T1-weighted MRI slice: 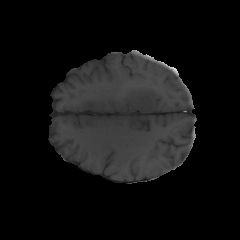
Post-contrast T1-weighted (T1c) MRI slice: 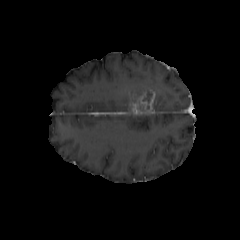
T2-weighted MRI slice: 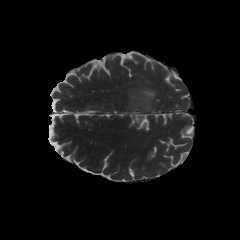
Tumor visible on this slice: yes